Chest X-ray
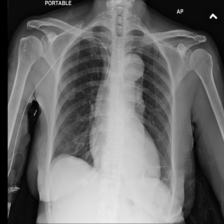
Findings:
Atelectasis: positive
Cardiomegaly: negative
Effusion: negative
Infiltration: negative
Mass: negative
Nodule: negative
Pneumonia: negative
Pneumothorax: negative
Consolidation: negative
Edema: negative
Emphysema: negative
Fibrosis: negative
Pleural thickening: negative
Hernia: negative